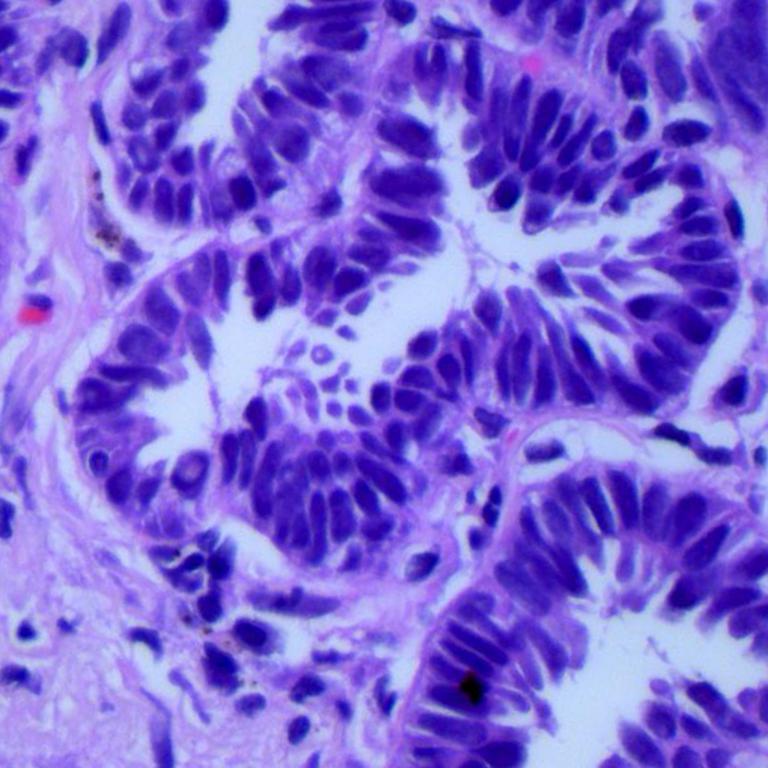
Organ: lung
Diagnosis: adenocarcinomas